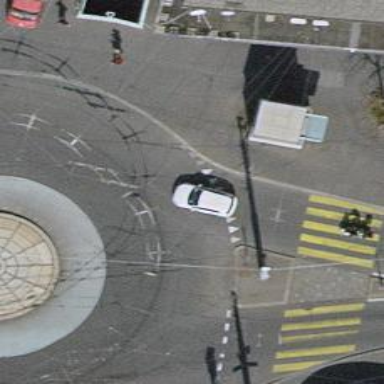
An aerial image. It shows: Secondary road with asphalt surface. It has trolley wires for electric trolleys.